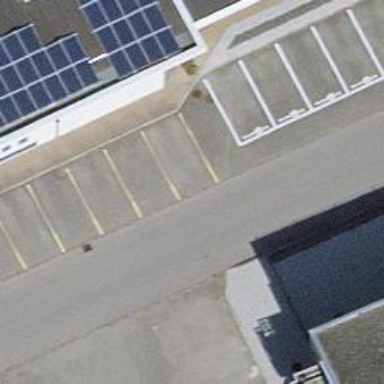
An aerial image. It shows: Solar power generator with photovoltaic panels.